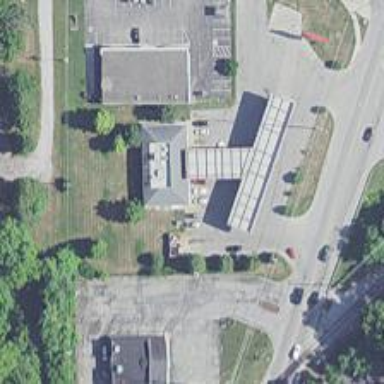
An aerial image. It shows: Convenience shop.